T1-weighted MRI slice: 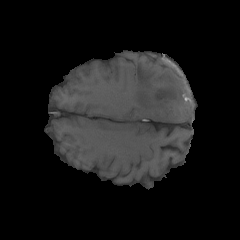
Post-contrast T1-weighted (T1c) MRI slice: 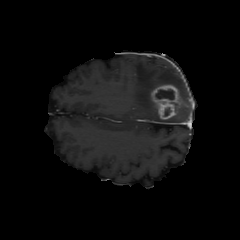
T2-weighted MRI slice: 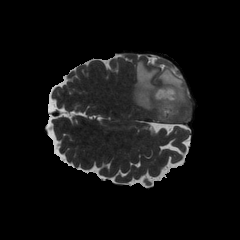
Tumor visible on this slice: yes